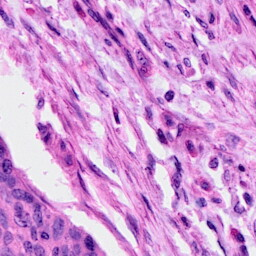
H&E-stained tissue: Cervix